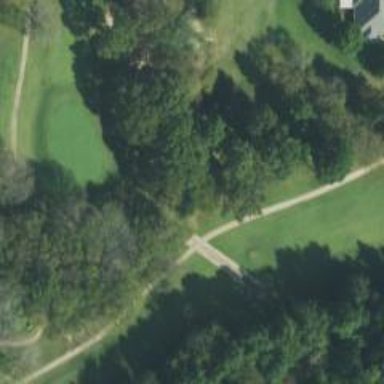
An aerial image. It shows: Path for golf carts.